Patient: sex F, age 59
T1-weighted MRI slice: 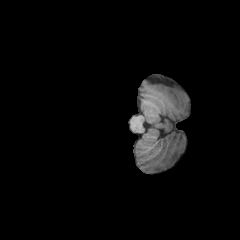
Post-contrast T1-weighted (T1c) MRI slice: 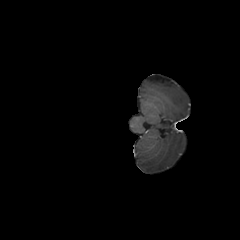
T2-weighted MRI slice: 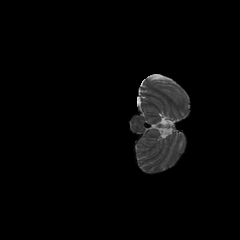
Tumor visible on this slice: no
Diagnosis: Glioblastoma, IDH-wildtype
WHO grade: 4